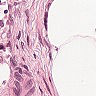
Metastatic tissue present: no